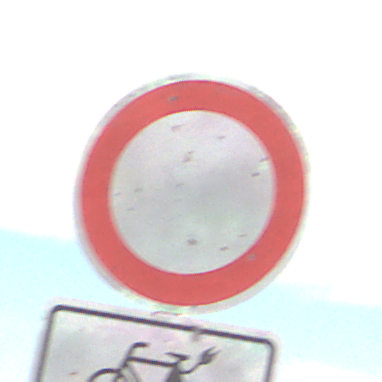
Verkehrszeichen: VerbotFahrzeugeAllerArt
Zusatzzeichen unten: EinspurigeFahrzeugeFrei4
Umgebung: Outdoor, Nature
Tageszeit: MorningAfternoon
Wetter: Overcast
Licht: Natural
Jahreszeit: Winter
Kontrast: LowContrast